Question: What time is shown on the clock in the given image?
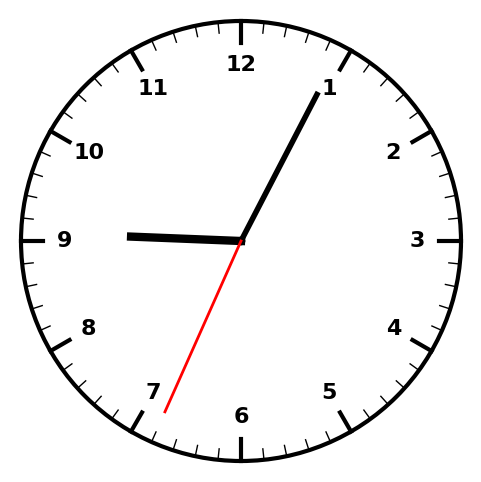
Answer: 09:04:34